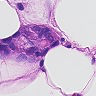
Metastatic tissue present: yes